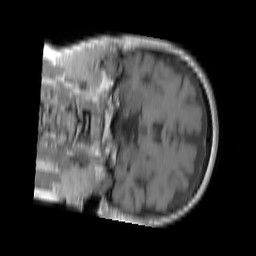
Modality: T1w
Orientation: coronal
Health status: ill
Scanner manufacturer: siemens
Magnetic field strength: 3 T
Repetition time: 0.4 s
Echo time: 0.00246 s